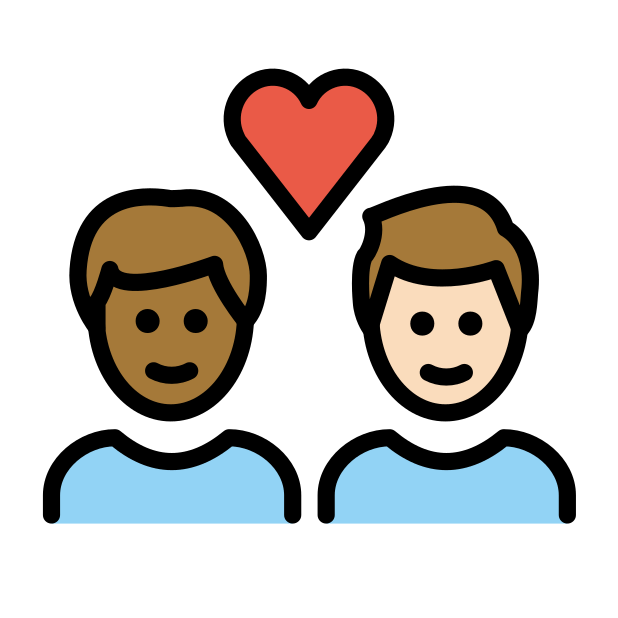
couple with heart: man, man, medium-dark skin tone, light skin tone